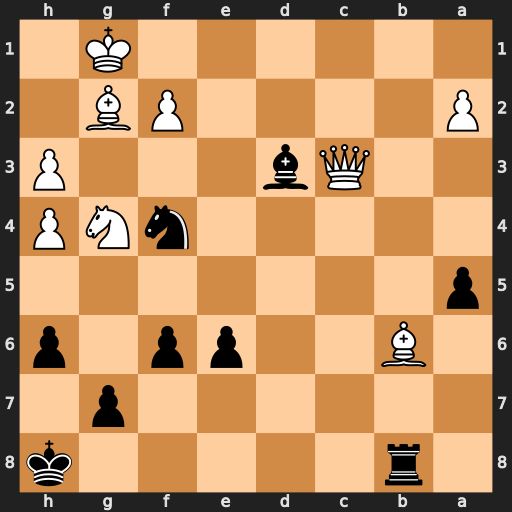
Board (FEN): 1r5k/6p1/1B2pp1p/p7/5nNP/2Qb3P/P4PB1/6K1
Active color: b
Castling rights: -
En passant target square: -
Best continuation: Ne2+ Kh2 Nxc3